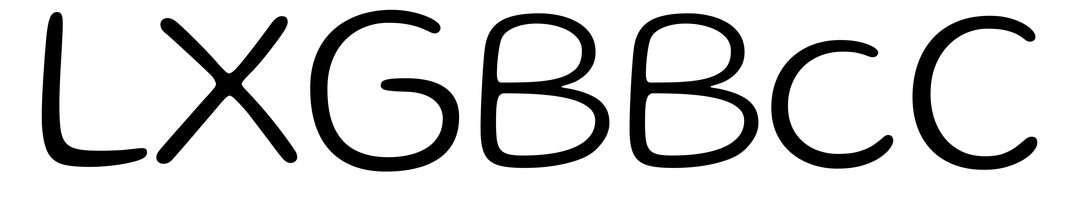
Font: Gluten_ExtraLight